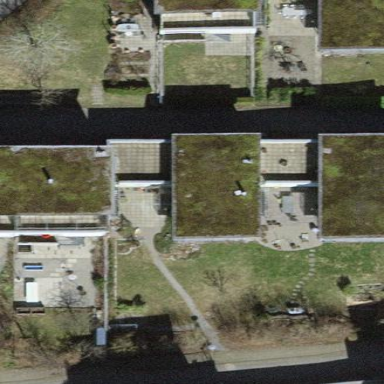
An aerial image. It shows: Building.